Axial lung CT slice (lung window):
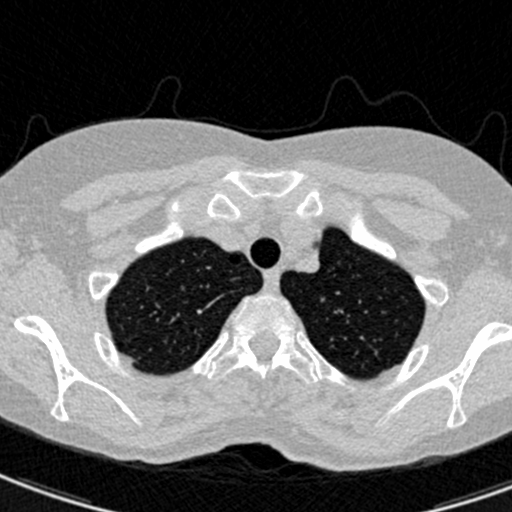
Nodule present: no